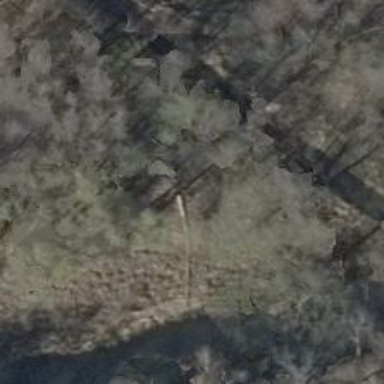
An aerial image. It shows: Hunting stand.